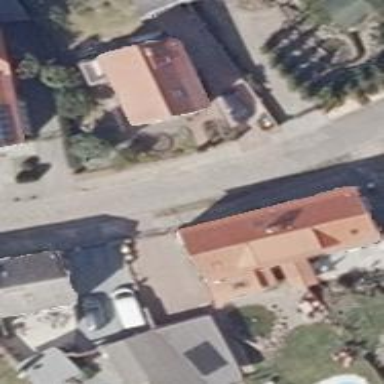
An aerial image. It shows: Residential road with asphalt surface.